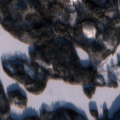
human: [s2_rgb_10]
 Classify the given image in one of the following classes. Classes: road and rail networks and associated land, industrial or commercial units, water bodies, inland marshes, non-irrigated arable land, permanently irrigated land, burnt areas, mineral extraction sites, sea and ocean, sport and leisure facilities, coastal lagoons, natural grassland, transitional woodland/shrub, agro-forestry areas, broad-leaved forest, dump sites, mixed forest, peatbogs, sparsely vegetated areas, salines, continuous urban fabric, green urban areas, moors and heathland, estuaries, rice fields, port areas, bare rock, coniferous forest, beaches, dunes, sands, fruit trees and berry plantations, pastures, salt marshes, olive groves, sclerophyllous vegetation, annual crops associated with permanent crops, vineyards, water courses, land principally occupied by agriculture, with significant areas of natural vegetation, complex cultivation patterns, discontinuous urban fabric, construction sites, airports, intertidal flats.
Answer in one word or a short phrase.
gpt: mixed forest, water bodies